Question: I am working with a menu and I need to create images which will fit in the 'cell'. Whenever I scale my image, it looks horrible!

Code:
'''
CGSize newSize = CGSizeMake(22, 22); //whaterver size
UIGraphicsBeginImageContext(newSize);
[cimg drawInRect:CGRectMake(0, 0, newSize.width, newSize.height)];
UIImage *newImage = UIGraphicsGetImageFromCurrentImageContext();
UIGraphicsEndImageContext();
'''
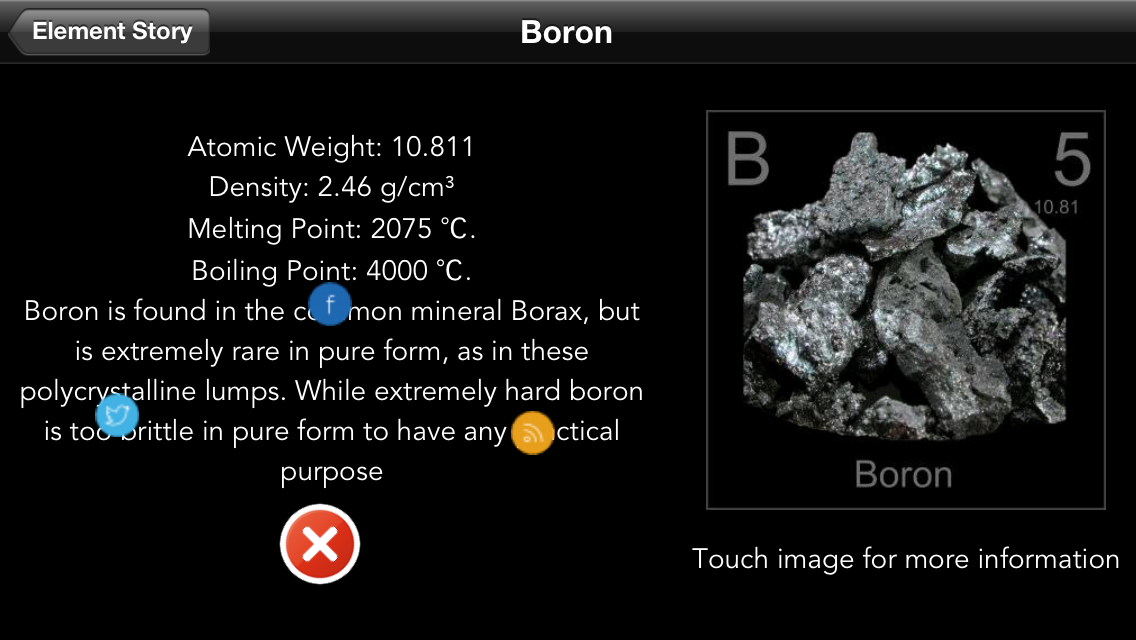
Answer: Try using another one of the techniques for resizing mentioned <URL>.
If that does not satisfy your need, you might want to try looking at this <URL> library, to scale an image without losing quality.